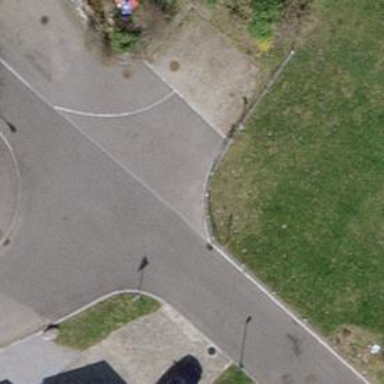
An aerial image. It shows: Parking area with surface.